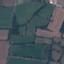
Label: Pasture